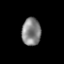
Tissue: lung
Cell type: Epithelial cells
Senescence score: 0.1826
Nuclear area (px): 512
Mean DAPI intensity: 132.111